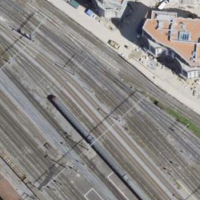
EUNIS habitat code: 57
Species observed at this site:
Milvus milvus
Accipiter nisus